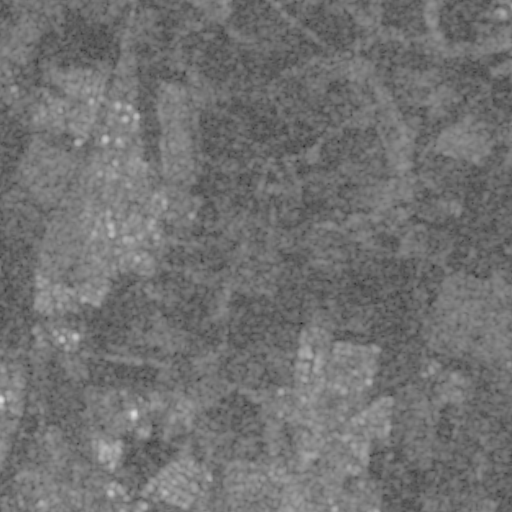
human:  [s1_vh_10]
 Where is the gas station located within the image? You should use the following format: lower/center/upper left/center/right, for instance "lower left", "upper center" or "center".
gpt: The gas station is located in the center left of the image.
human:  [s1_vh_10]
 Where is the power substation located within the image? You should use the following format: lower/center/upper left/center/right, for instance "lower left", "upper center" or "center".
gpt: The power substation is located in the lower right of the image.
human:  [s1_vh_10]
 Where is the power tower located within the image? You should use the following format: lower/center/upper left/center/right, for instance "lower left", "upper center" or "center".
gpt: The power tower is located in the right of the image.
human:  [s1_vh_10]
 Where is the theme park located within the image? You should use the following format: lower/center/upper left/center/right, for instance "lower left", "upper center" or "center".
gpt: The theme park is located in the lower left of the image.
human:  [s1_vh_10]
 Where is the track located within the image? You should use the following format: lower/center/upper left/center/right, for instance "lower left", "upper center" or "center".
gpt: The track is located in the lower right of the image.
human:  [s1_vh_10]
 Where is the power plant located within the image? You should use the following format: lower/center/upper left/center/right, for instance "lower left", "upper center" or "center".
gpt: There is no power plant in the image.

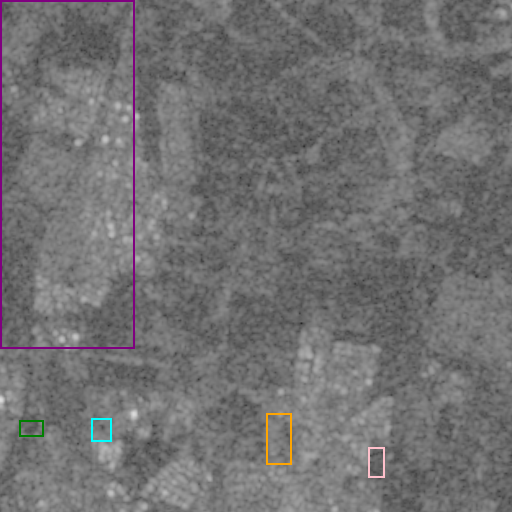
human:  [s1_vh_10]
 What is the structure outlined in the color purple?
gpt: The structure outlined in purple is a crop field.
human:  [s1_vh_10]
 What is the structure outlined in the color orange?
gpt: The structure outlined in orange is a park.
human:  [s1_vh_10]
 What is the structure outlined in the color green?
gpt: The structure outlined in green is a parking lot.
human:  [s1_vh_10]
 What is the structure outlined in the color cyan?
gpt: The structure outlined in cyan is a theme park.
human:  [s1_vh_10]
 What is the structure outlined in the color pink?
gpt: The structure outlined in pink is a track.
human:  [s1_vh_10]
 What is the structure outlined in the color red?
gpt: There is no red outline.